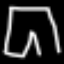
Label: pants